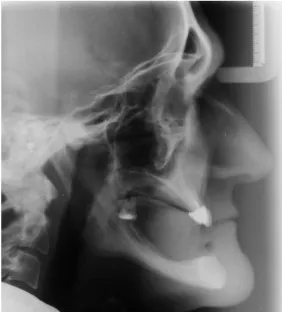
Preoperative.
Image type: radiology (x_ray)